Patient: sex M, age 81
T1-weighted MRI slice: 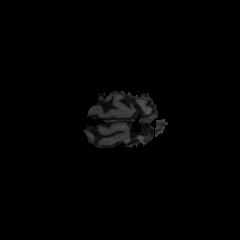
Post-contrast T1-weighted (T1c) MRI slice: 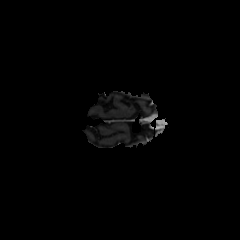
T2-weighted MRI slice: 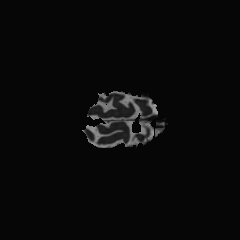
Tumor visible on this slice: no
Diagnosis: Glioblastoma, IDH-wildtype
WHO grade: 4